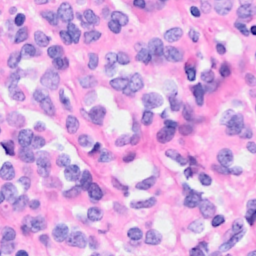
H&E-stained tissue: Breast